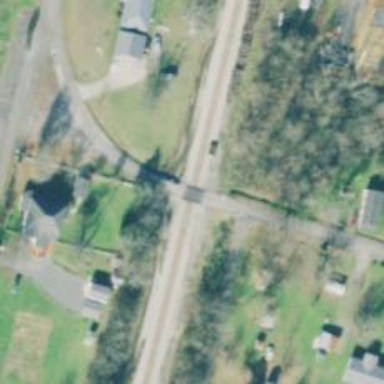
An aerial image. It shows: Level crossing along the railway.